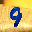
Label: 9